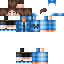
A male human skin with medium skin, wearing brown long hair dressed in a blue hoodie and black pants, featuring a closed mouth.